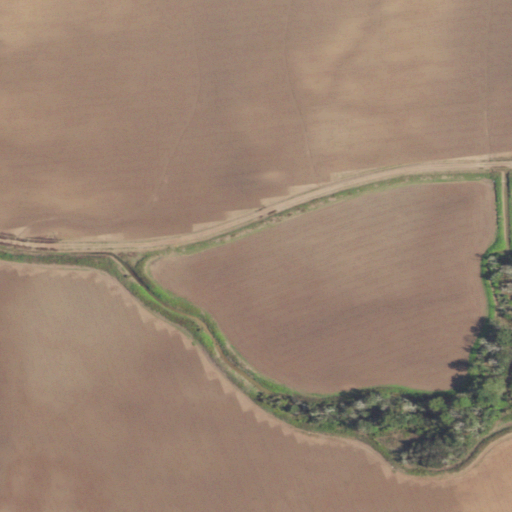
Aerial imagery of island in Louisiana named Ile Natchitoches containing cultivated crops and woody wetlands